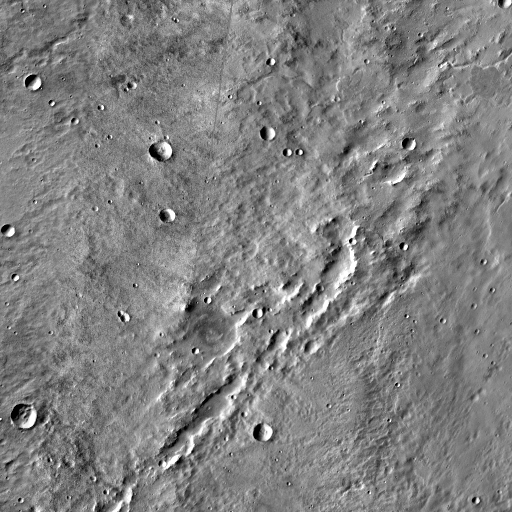
Crater classes present: Background, Other, Buried, Secondary